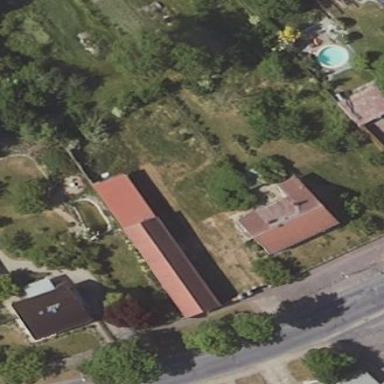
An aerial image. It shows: Shed building.